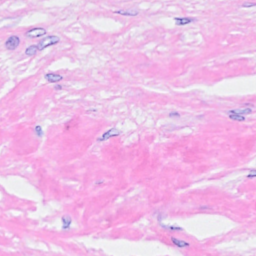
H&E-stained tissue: Breast